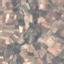
Land use / land cover: PermanentCrop